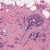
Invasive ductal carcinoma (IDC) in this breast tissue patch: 1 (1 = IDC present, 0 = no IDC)